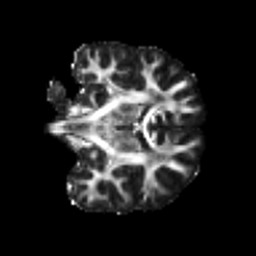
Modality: FA
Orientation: coronal
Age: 35
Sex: male
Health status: healthy
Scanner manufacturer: siemens
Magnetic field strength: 3 T
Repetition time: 3.6 s
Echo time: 0.092 s